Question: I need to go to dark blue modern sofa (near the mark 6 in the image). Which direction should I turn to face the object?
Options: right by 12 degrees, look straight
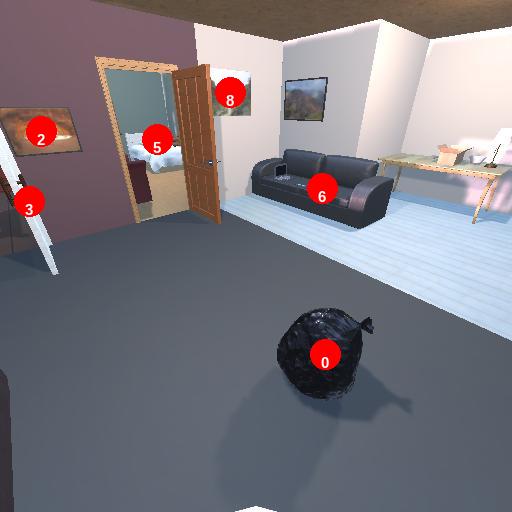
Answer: right by 12 degrees